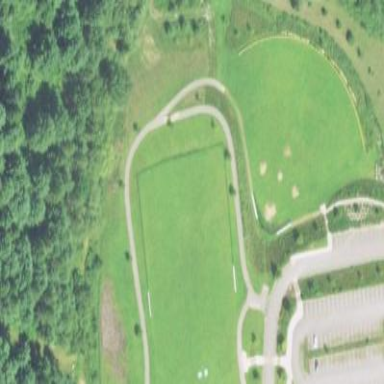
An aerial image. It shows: Grass pitch designated for soccer.